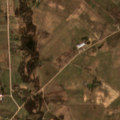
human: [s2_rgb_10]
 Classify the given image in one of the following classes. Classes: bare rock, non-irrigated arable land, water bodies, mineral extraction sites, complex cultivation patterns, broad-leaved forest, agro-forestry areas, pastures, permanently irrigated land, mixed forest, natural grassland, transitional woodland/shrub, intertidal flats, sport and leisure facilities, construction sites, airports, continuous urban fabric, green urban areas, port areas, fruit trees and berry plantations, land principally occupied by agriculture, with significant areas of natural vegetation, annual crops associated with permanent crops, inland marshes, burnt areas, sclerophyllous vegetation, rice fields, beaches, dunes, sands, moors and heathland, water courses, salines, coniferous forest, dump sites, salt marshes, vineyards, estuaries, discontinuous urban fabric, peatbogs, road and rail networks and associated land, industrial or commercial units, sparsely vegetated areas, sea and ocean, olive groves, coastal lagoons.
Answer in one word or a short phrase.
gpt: non-irrigated arable land, pastures, complex cultivation patterns, land principally occupied by agriculture, with significant areas of natural vegetation, mixed forest